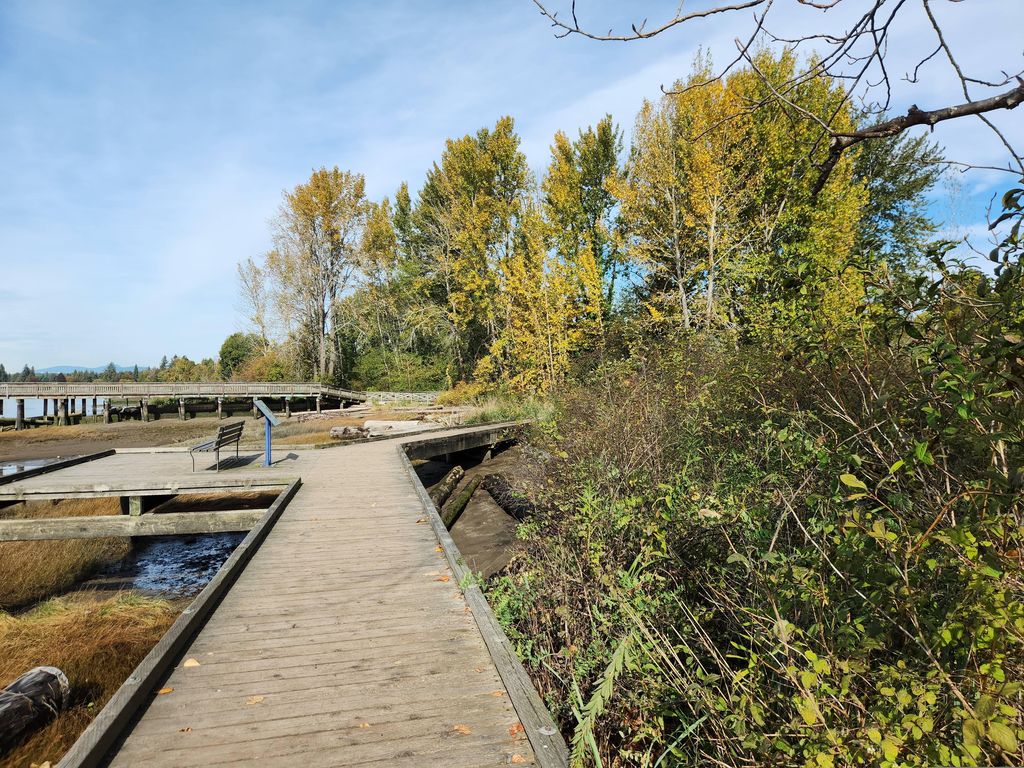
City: vancouver